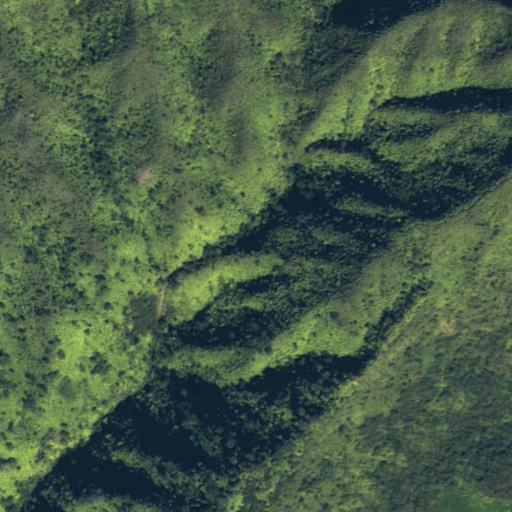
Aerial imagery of crater(s) in Hawaii named Ka‘au Crater containing only unknown